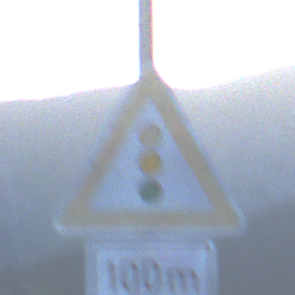
Verkehrszeichen: Lichtzeichenanlage
Zusatzzeichen unten: Entfernungsangaben1
Umgebung: Outdoor, RoadRail
Tageszeit: SunriseSunset
Wetter: Clear
Licht: Natural
Jahreszeit: NotSpecified
Kontrast: LowContrast